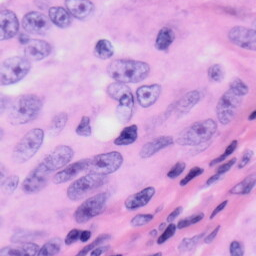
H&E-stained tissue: Skin